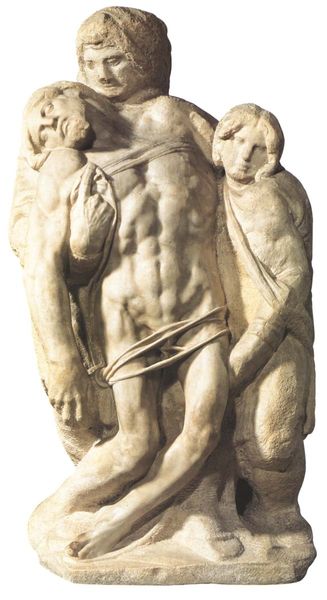
Titel: Pietà von Palestrina
Künstler: Michelangelo
Institution: Florenz, Galleria dell’ Accademia
Schlagwörter: akt, gruppe, kopf, mann, nackt, schatten, umhang, grob, brust, frau, haar, licht, marmor, männer, stützen, weiss, blick, tuch, arme, augen, halten, johannes, sockel, stein, tod, tot, toter, tragen, hände, stoff, strick, drei, skulptur, statue, fesseln, liegen, rauh, seile, muskeln, bauch, bildhauerei, glatt, foto, muskulös, hängen, seil, nakt, unvollendet, sandstein, christus, jesus, jesus christus, kreuzabnahme, leichnam, pieta, adern, weich, unfertig, maria, grablegung, stürzen, geschlungen, mamor, erlöser, michelangelo, gekreuzigter, non finito, muttergottes, messias, kreuzesabnahme, gottessohn, sohn gottes, christkind, abgenommen, snadstein, gesischt, unbehauen, buonarotti, marua, unbearbeitet, christkönig, heilland, erretter, jesus von nazaret, figuren gruppe, gematert, kein lendentuch, drei personen, gibs, greichenland, buonarrotti, bildahuer